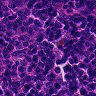
Metastatic tissue present: no